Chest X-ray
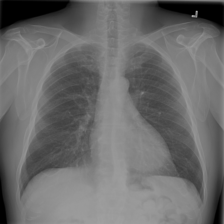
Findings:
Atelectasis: negative
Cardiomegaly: negative
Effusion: negative
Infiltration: negative
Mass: negative
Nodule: negative
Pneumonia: negative
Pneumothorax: negative
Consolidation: negative
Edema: negative
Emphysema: negative
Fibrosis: negative
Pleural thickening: negative
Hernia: negative